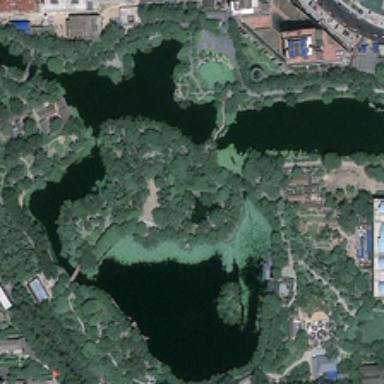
Some buildings are around a park with many green trees around an irregular pond .